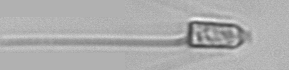
Label: Chaetoceros_throndsenii